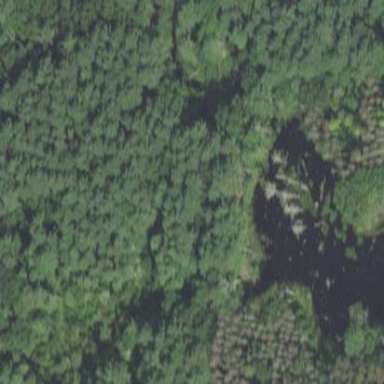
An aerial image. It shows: Swampy wetland area.